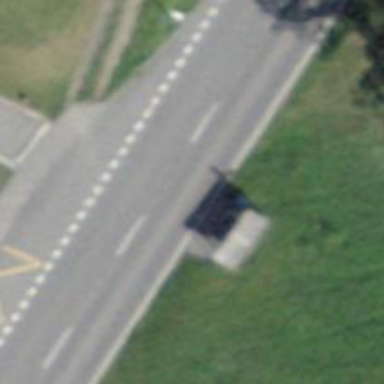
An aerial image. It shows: Bus stop with shelter.